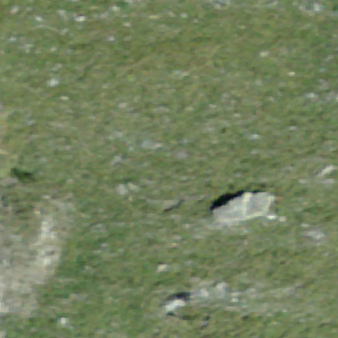
Label: other